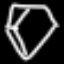
Label: diamond